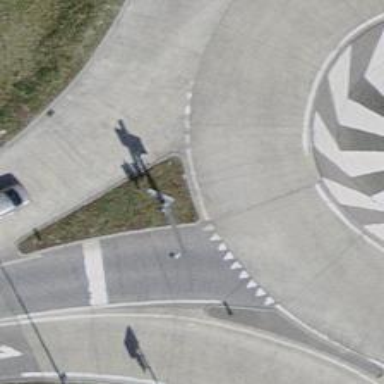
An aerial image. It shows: The primary highway has asphalt surface and features roundabout. There are no sidewalks.